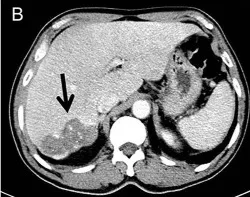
Abdominal CT showing an angiomatous mass in the right posterior lobe of the liver (arrow) (transverse view).
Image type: radiology (ct)